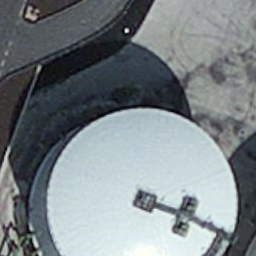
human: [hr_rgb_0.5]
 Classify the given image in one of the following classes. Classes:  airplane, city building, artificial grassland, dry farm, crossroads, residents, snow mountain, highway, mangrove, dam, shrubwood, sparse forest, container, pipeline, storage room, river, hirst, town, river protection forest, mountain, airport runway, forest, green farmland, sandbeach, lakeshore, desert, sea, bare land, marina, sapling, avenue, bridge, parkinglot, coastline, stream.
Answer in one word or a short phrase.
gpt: storage room